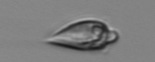
Label: Oxytoxum